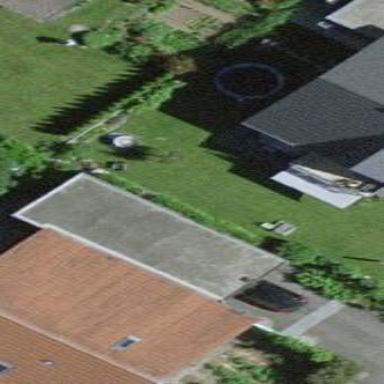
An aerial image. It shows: Garage.